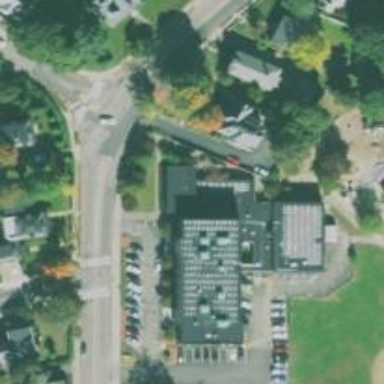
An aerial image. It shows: Kindergarten.